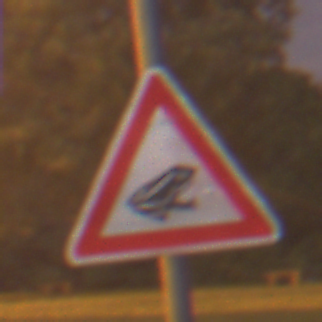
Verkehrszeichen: AmphibienwanderungLinks
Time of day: Night
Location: Outdoor (Suburban)
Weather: PartlyCloudy
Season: NotSpecified
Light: Artificial